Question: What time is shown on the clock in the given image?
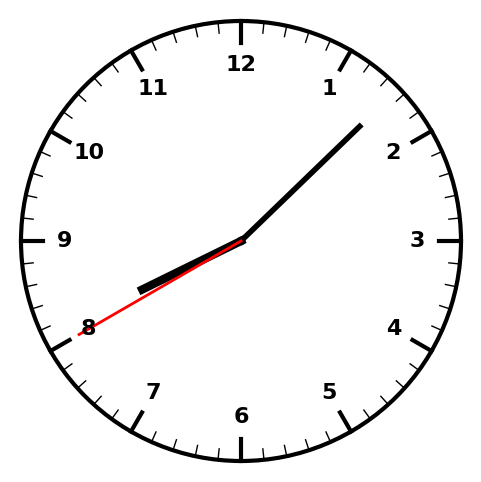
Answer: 08:07:40